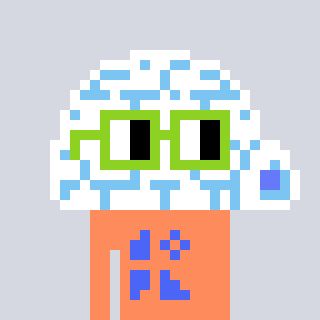
a pixel art character with square light green glasses, a igloo-shaped head and a peachy-colored body on a cool background